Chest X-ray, PA view. Patient: 58 years old, sex F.
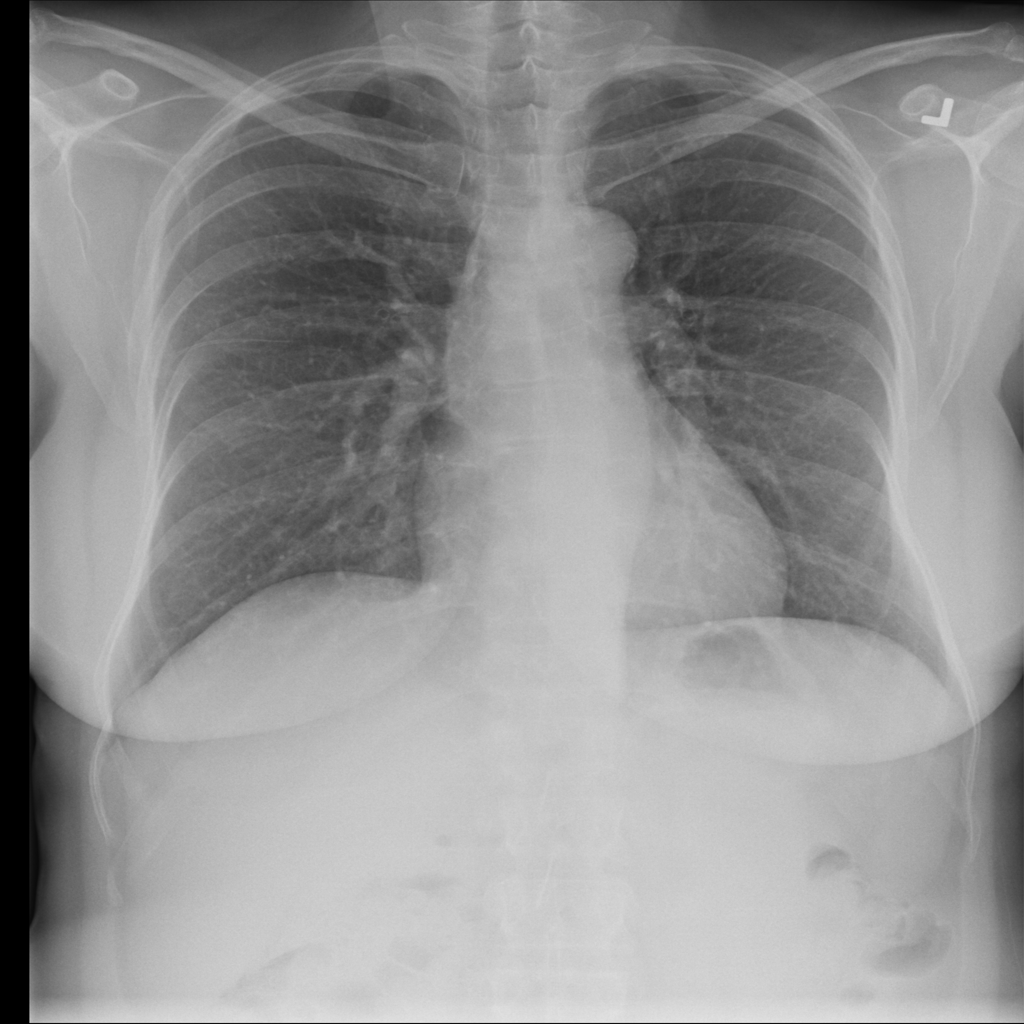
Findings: No Finding